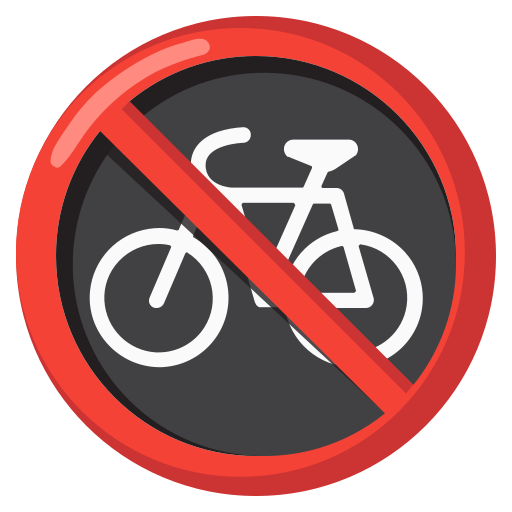
Emoji: 🚳